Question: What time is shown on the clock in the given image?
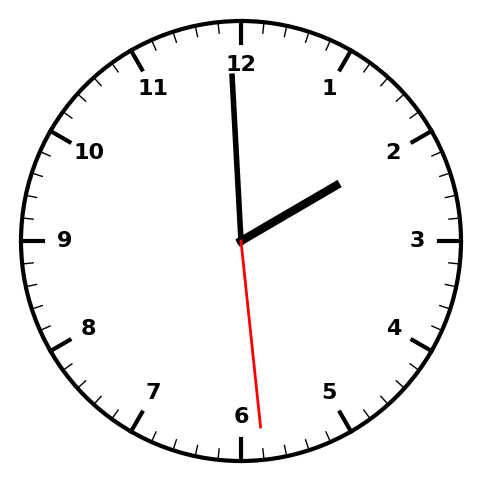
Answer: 01:59:29